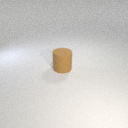
large brown rubber cylinder